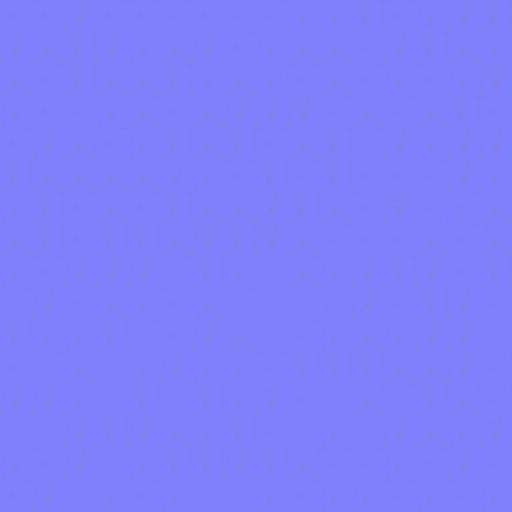
clean floor flooring parquet smooth wood wooden